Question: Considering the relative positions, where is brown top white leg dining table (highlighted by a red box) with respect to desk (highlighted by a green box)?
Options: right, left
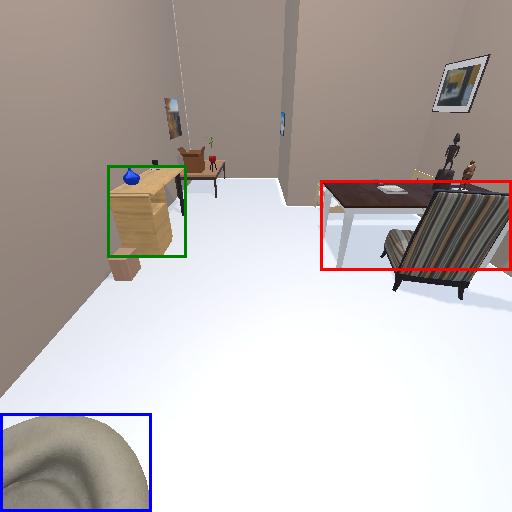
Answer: right